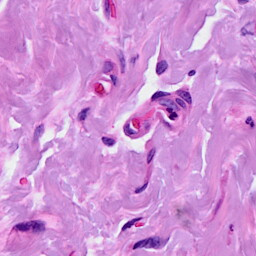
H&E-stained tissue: Breast